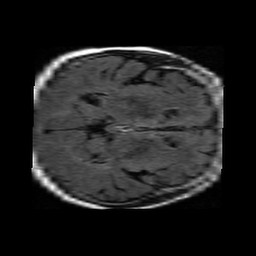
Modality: FLAIR
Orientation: axial
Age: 65
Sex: female
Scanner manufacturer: philips
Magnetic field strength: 1.5 T
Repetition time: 6 s
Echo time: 0.12 s